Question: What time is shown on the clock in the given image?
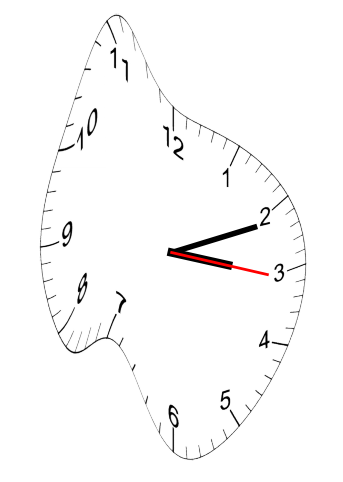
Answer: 03:11:16